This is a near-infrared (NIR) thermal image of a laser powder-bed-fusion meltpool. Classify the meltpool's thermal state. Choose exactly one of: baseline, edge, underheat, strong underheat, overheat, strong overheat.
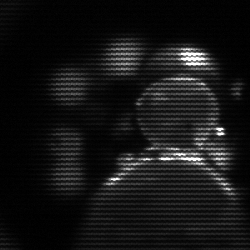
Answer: baseline